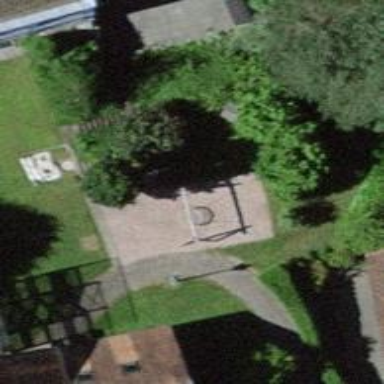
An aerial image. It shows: Playground featuring swings.